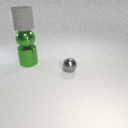
large green metal sphere below large gray rubber cylinder